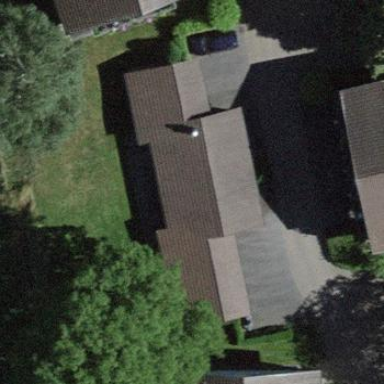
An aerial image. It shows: View of roof of building.